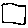
Label: square